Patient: sex M, age 36
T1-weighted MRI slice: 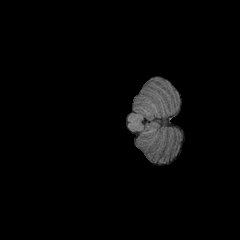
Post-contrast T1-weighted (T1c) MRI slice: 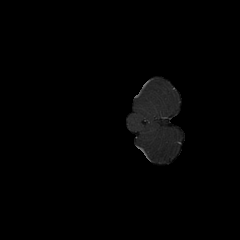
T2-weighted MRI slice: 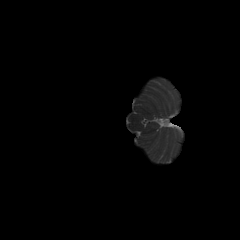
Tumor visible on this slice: no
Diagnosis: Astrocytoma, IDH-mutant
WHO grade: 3